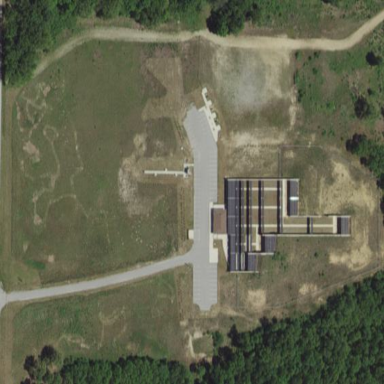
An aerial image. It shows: Sports center dedicated to shooting sports.